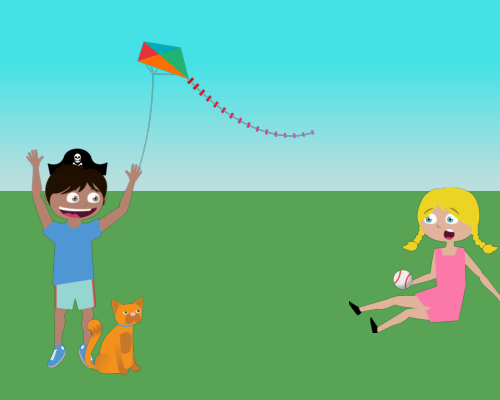
surprised girl with legs out facing left hand cut off on right side of image hair at horizon she 's holding baseball in right hand left side happy jumping boy facing right lg cat facing right tail covers boys left leg medium kite in boys hand flying left he has medium pirate hat on